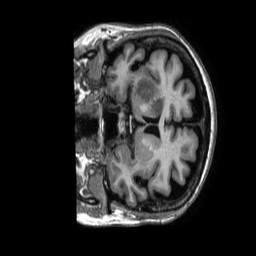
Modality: T1w
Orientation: coronal
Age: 78
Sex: female
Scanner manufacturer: philips
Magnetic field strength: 1.5 T
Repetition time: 0.007058 s
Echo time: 0.003203 s